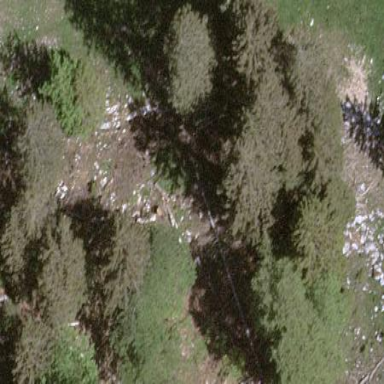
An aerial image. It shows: Forest area.